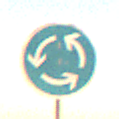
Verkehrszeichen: Kreisverkehr
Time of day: SunriseSunset
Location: Outdoor (Nature)
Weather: Clear
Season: NotSpecified
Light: Natural